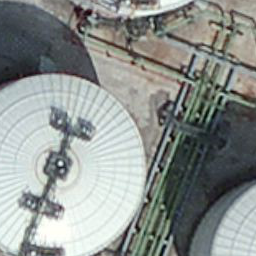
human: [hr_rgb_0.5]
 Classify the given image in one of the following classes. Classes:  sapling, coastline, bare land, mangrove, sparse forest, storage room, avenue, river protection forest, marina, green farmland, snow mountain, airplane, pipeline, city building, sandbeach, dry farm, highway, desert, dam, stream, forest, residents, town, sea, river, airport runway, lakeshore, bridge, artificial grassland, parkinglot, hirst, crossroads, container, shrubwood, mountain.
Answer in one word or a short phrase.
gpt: storage room